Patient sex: M
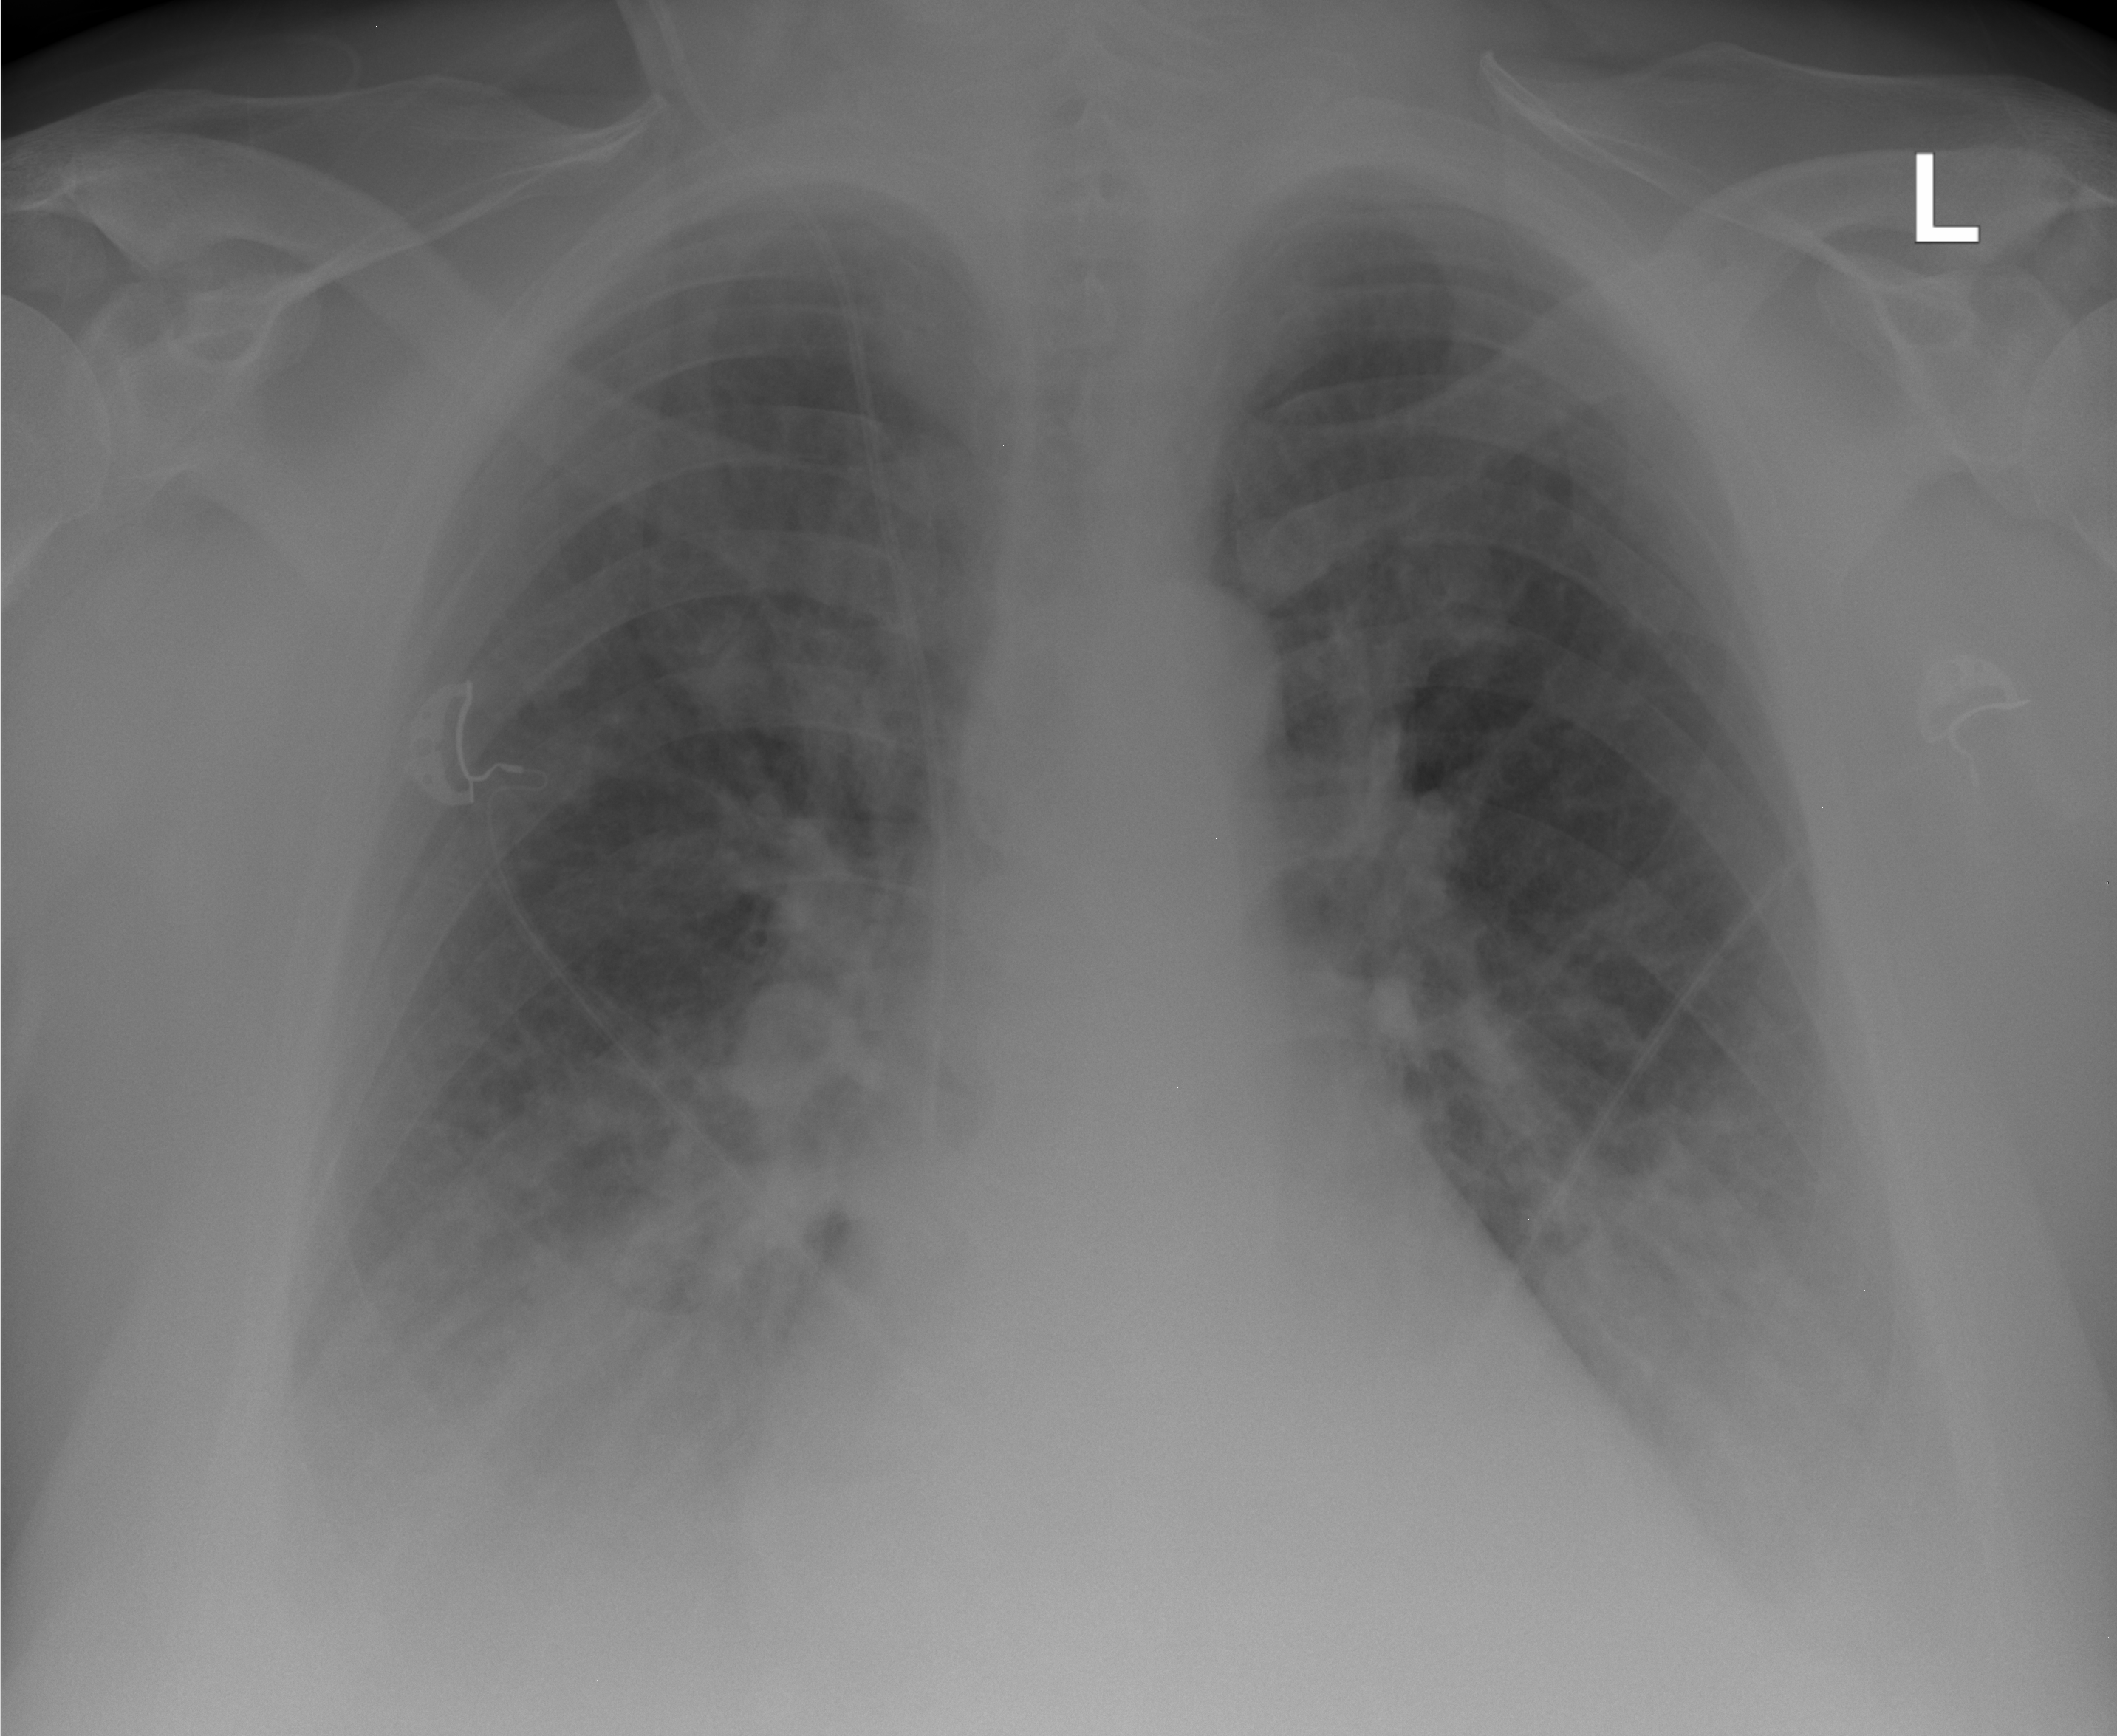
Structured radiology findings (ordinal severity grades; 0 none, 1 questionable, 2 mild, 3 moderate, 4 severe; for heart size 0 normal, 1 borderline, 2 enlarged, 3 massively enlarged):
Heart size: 1
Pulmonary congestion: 3
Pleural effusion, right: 3
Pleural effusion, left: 3
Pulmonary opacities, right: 1
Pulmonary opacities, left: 1
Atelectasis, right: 3
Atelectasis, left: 3